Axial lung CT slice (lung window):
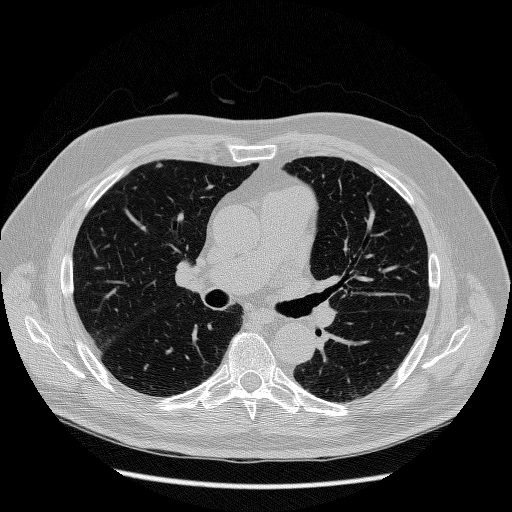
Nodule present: yes
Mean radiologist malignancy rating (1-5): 3